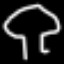
Label: mushroom